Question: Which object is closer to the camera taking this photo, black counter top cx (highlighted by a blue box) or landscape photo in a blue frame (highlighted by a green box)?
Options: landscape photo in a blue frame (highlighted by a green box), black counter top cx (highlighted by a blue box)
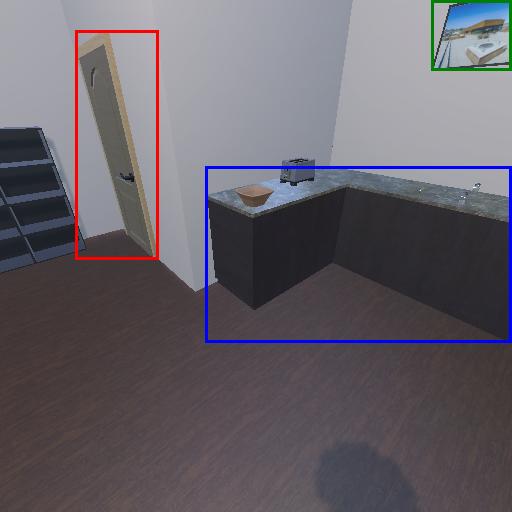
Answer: landscape photo in a blue frame (highlighted by a green box)